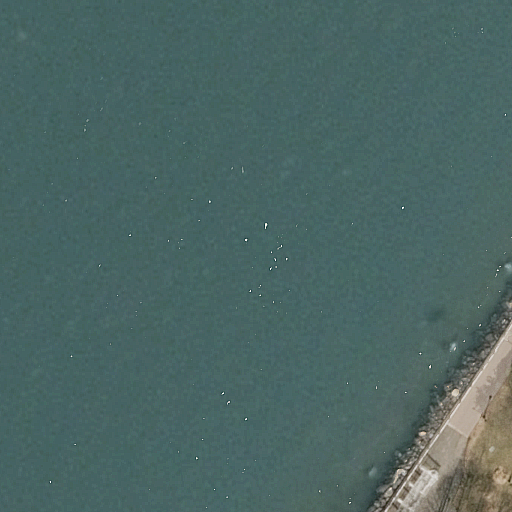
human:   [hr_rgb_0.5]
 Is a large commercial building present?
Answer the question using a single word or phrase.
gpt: no

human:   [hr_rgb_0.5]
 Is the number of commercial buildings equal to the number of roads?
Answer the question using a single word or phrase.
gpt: no

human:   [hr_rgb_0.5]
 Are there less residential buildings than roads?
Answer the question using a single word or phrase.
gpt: yes

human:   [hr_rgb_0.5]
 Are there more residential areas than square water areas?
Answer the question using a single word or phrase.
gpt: yes

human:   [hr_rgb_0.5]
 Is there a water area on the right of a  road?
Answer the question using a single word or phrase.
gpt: no

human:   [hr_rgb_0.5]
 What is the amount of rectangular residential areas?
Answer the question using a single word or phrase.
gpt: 0

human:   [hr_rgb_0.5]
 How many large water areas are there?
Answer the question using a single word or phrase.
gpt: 1

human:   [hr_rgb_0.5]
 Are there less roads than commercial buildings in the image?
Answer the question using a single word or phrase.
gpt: no

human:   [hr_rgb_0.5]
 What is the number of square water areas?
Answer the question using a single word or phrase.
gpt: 0

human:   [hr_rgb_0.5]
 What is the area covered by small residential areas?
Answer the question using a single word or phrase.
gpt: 0m2

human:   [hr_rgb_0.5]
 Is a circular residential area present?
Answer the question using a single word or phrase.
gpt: no

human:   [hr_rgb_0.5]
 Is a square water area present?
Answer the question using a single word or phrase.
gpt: no

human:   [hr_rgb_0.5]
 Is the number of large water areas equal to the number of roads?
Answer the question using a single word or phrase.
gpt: no

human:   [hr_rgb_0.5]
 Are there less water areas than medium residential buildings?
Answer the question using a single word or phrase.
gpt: no

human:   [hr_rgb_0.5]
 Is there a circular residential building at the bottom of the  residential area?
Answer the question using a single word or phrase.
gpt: no

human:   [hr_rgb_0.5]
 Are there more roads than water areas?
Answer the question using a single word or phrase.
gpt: yes

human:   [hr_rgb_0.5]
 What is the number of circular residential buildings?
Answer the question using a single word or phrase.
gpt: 0

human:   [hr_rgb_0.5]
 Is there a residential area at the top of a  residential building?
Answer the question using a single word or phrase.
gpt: no

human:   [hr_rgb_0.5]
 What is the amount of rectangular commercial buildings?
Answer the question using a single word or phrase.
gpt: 0

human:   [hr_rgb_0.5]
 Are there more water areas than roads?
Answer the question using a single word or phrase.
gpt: no

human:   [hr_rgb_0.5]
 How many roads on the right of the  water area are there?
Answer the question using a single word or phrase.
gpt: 2

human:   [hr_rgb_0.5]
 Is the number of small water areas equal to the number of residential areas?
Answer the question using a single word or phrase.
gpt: no

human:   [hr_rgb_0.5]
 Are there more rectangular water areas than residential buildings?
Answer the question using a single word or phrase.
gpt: yes

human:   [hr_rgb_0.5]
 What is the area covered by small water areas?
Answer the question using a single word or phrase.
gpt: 0m2

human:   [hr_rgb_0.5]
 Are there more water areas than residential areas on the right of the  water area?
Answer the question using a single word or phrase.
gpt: no

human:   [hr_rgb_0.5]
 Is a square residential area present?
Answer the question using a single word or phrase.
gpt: no

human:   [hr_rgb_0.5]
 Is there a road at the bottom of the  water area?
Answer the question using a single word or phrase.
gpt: yes

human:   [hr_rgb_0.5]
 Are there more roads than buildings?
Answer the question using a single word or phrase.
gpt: yes

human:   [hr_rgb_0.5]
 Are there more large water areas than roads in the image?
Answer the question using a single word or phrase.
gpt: no

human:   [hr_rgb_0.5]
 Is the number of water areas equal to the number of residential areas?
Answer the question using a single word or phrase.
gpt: yes

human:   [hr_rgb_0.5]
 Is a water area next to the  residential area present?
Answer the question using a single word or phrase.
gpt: yes

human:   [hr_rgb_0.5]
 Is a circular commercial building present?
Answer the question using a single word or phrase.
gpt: no

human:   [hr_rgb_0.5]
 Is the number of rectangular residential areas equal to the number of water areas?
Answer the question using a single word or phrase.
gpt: no

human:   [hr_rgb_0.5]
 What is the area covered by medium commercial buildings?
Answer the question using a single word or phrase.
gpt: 0m2

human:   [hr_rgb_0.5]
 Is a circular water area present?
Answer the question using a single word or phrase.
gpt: no

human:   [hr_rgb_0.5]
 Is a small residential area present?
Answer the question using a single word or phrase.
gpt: no